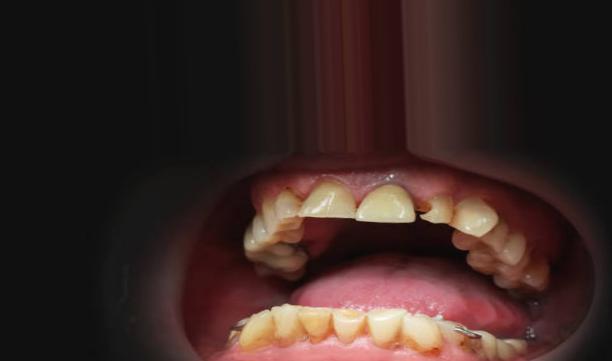
Condition: Caries